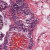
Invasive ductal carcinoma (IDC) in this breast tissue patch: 0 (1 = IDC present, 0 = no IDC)